Interaction volume radius: 5 \u00c5
Interaction volume height: 10 \u00c5
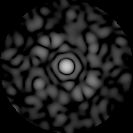
Disorder parameter: 0.8133